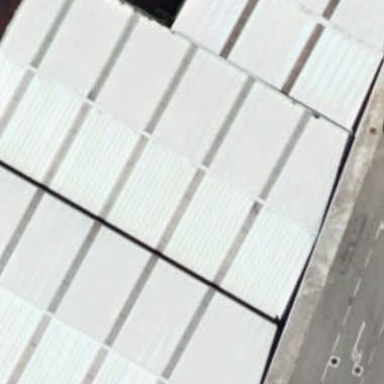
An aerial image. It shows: Warehouse building.